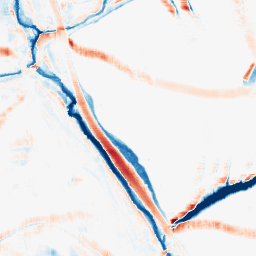
Category: morphological
Decomposition family: morphological_square
Decomposition parameters: operation: average
size: 15
Upsampling method: lanczos
Upsampling parameters: scale: 4
Upsampling scale: 4